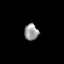
Tissue: skin
Cell type: Endothelial cells
Senescence score: 0.2122
Nuclear area (px): 228
Mean DAPI intensity: 152.114